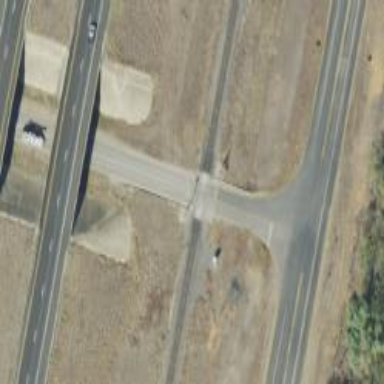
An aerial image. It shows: Tertiary road with asphalt surface.